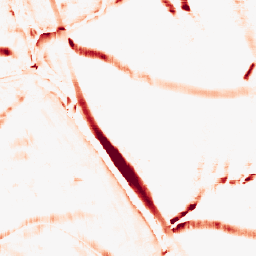
Category: morphological
Decomposition family: morphological_square
Decomposition parameters: operation: opening
size: 15
Upsampling method: nearest
Upsampling parameters: scale: 2
Upsampling scale: 2